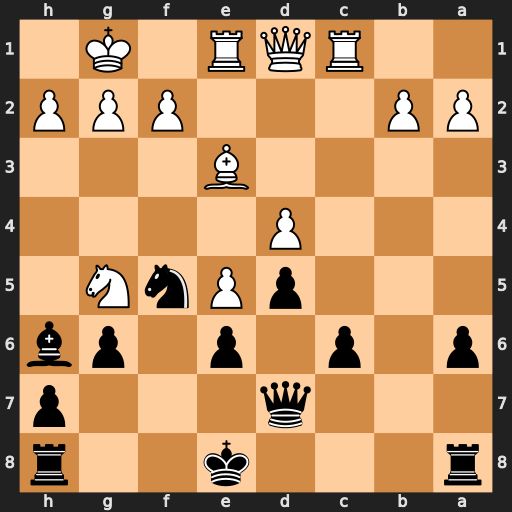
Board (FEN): r3k2r/3q3p/p1p1p1pb/3pPnN1/3P4/4B3/PP3PPP/2RQR1K1
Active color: b
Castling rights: kq
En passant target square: -
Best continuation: Nxe3 fxe3 Bxg5